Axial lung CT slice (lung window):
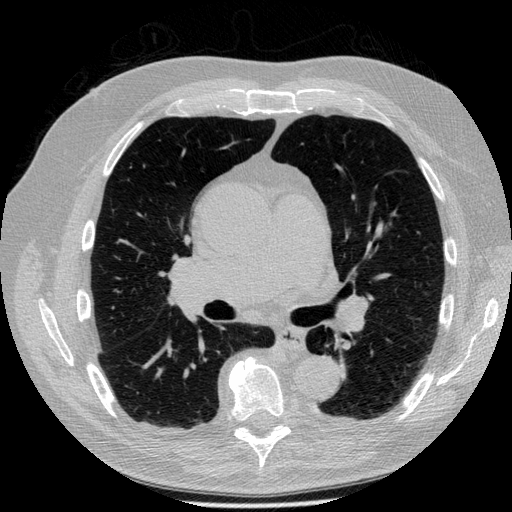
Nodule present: no